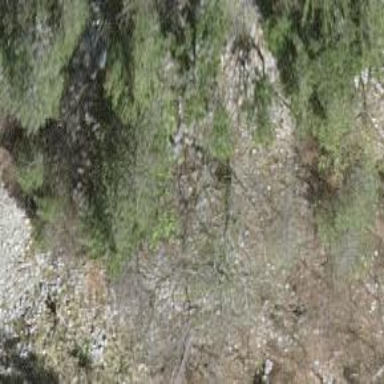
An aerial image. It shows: Natural cliff.